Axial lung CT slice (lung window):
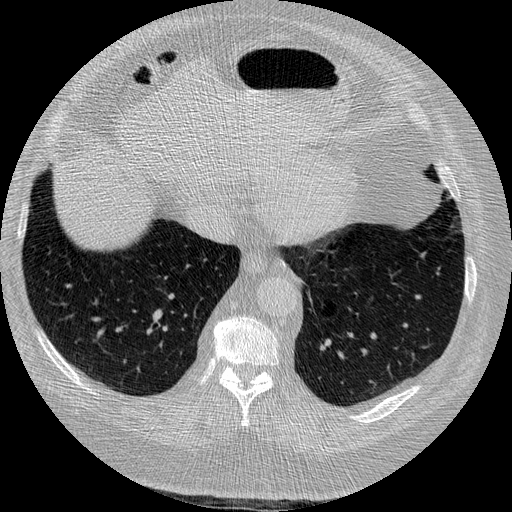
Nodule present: no